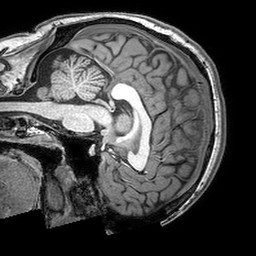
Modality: T1w
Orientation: sagittal
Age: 25
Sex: male
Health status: healthy
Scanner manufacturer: philips
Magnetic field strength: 3 T
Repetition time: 0.007135 s
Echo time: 0.003218 s